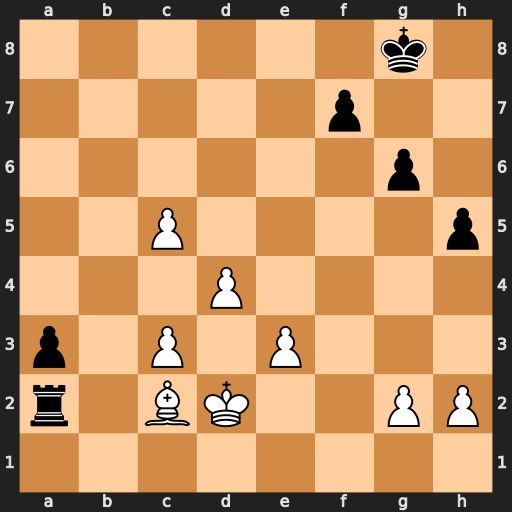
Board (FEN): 6k1/5p2/6p1/2P4p/3P4/p1P1P3/r1BK2PP/8
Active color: w
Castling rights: -
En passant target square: -
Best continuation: c6 Rb2 c7